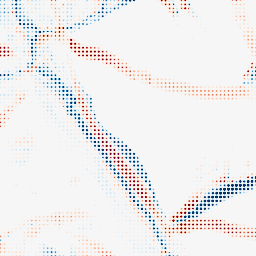
Category: morphological
Decomposition family: morphological_rect
Decomposition parameters: operation: average
width: 20
height: 20
Upsampling method: sinc_blackman
Upsampling parameters: scale: 8
kernel_size: 4
Upsampling scale: 8